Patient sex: M
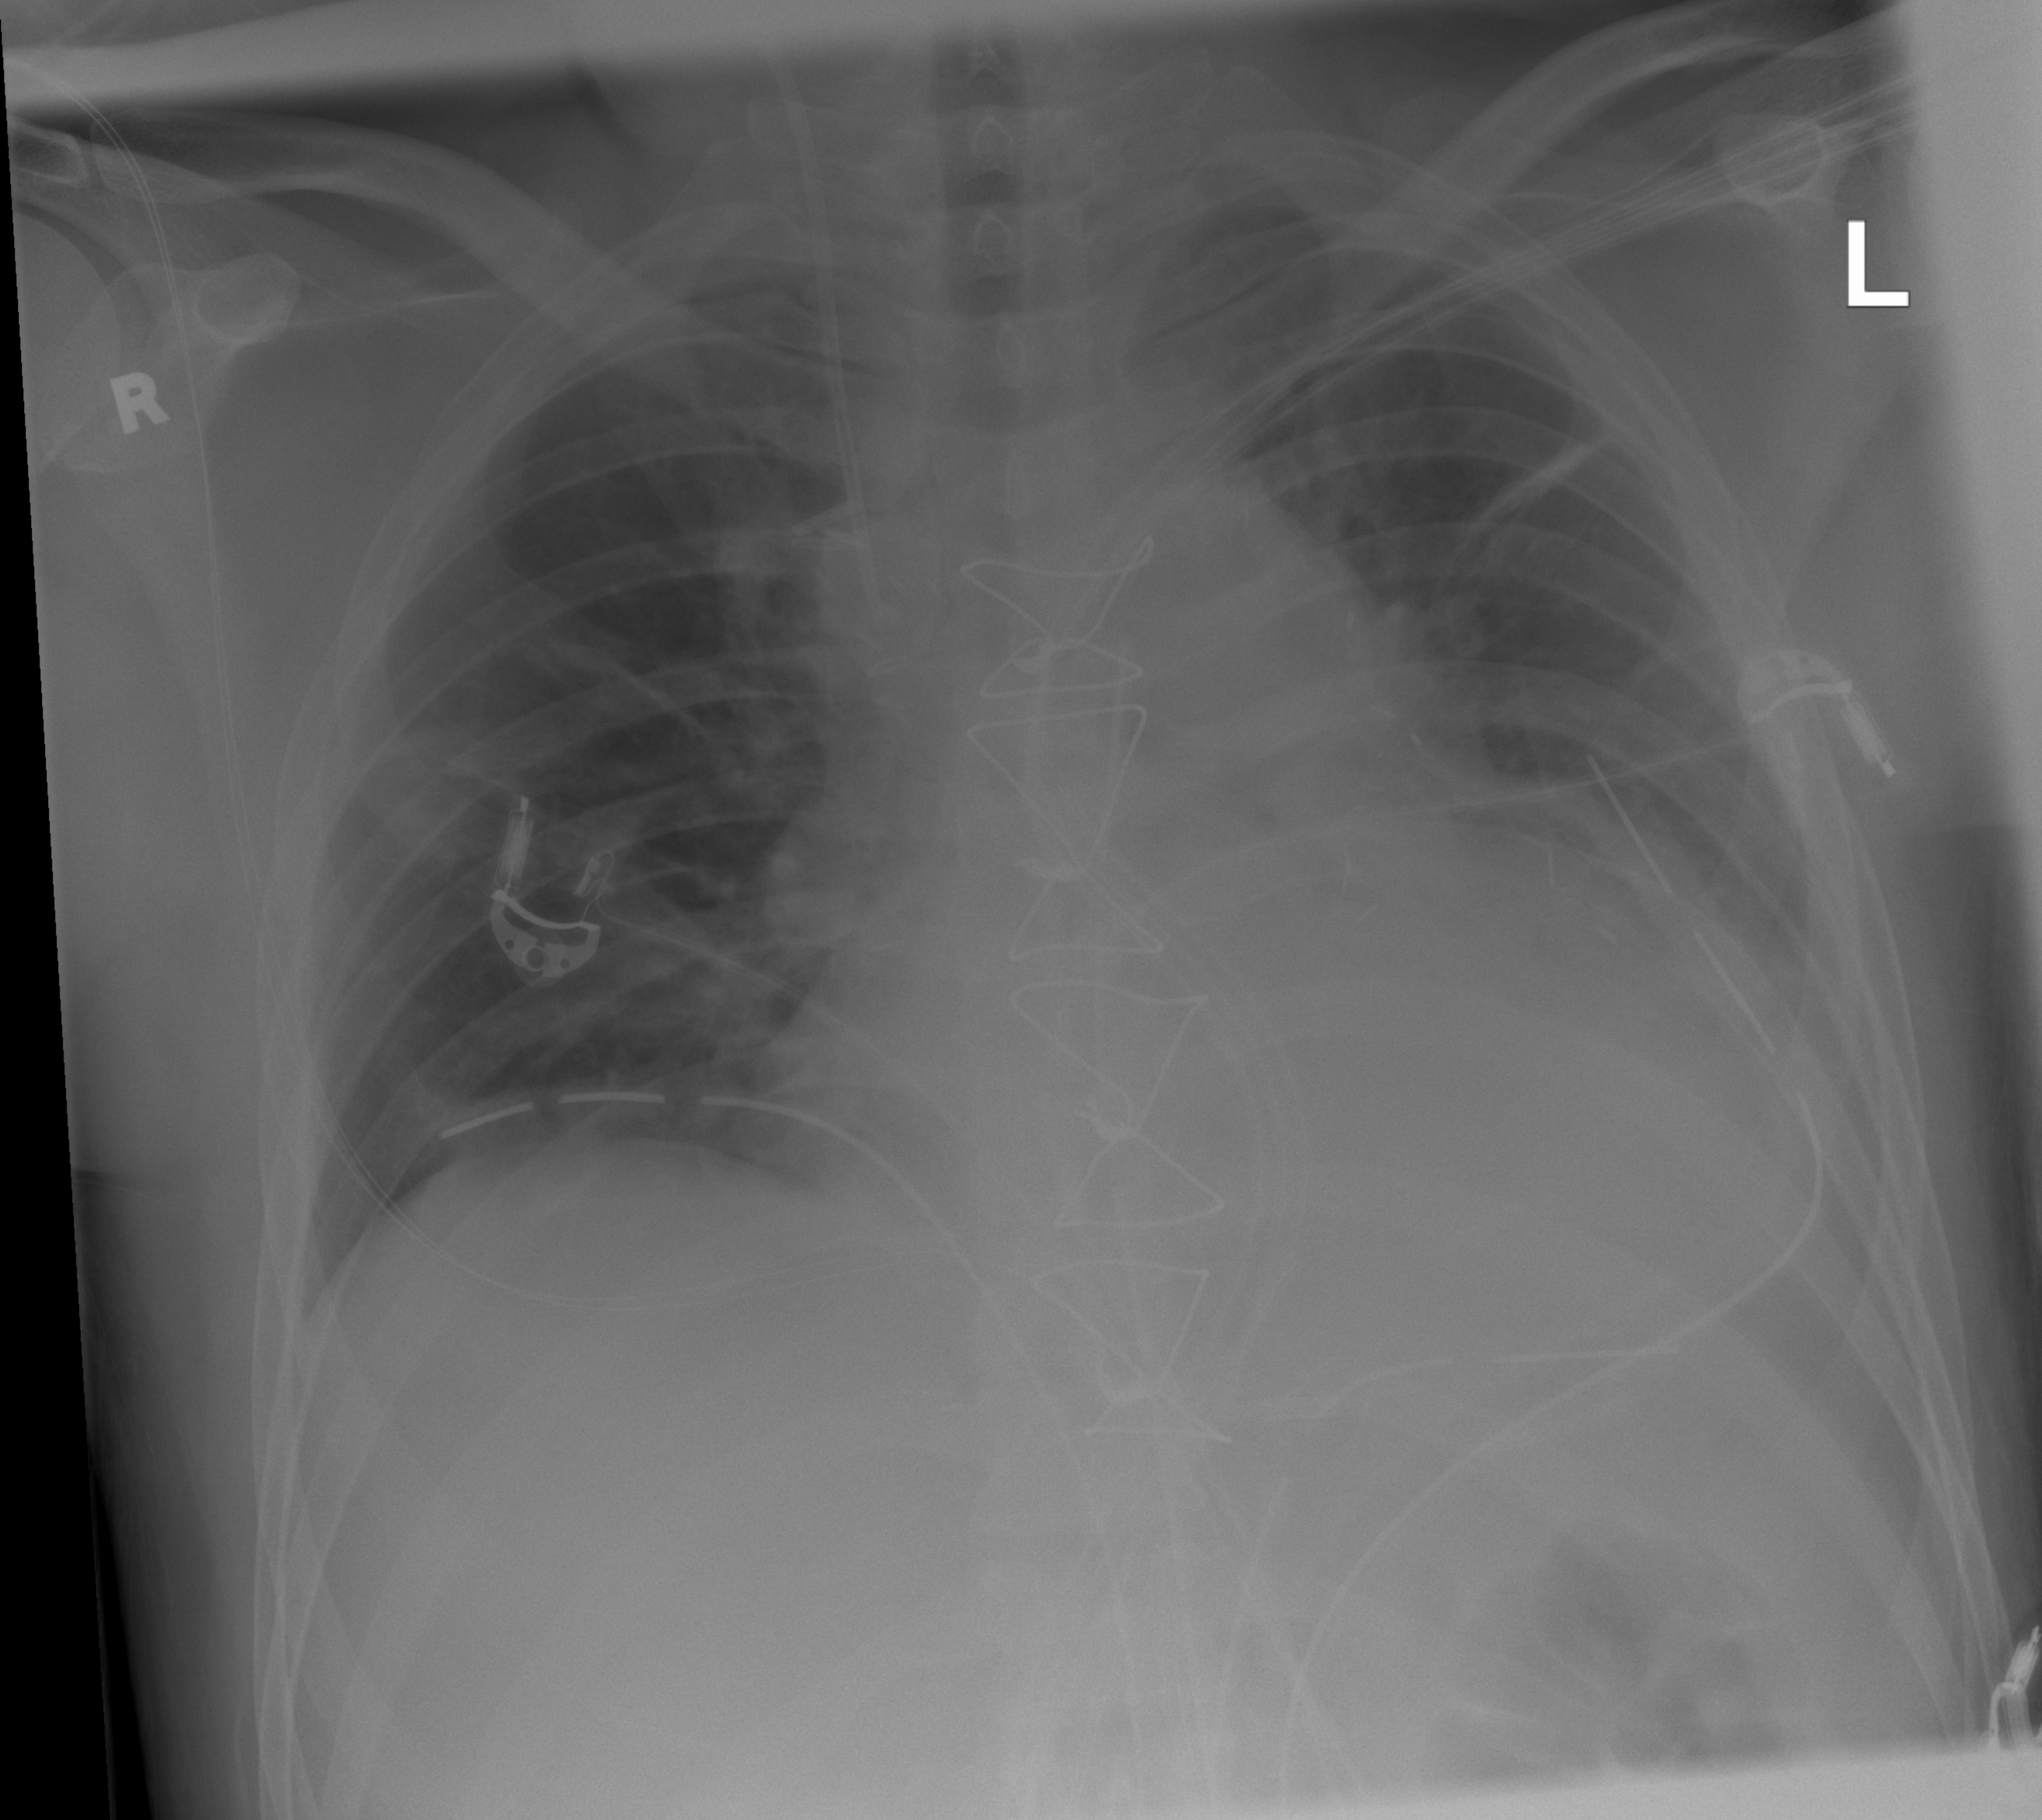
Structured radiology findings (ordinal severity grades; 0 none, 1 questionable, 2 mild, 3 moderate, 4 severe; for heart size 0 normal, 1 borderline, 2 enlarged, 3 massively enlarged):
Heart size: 0
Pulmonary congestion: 0
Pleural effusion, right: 0
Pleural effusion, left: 1
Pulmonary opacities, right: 0
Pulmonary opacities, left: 0
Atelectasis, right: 0
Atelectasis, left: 2